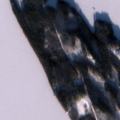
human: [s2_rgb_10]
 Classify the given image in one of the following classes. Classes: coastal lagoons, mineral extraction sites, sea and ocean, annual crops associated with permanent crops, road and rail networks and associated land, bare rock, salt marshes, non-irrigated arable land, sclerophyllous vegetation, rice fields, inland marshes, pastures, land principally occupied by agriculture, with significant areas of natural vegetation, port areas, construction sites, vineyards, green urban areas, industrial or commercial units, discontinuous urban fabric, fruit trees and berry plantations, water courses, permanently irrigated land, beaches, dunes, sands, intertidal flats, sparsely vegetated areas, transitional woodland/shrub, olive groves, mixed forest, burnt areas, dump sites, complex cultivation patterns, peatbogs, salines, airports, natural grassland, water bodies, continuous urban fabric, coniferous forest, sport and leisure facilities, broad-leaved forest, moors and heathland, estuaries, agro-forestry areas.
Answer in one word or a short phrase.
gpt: broad-leaved forest, mixed forest, transitional woodland/shrub, water bodies